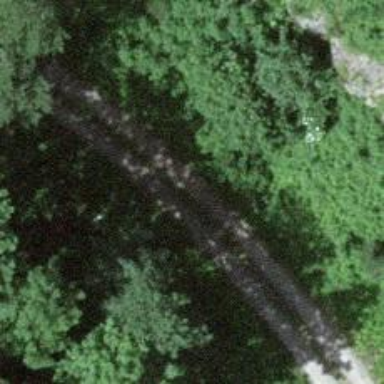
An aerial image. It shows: Gravel track with grade4 track type.